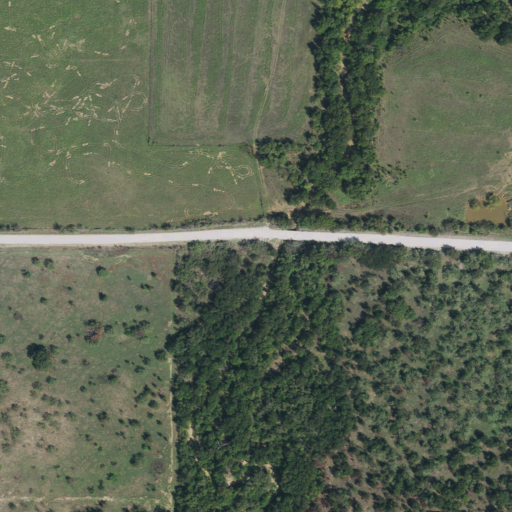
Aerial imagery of valley in Texas named Long Hollow containing grassland, deciduous forest, shrub, open development, evergreen forest, medium intensity development, and low intensity development